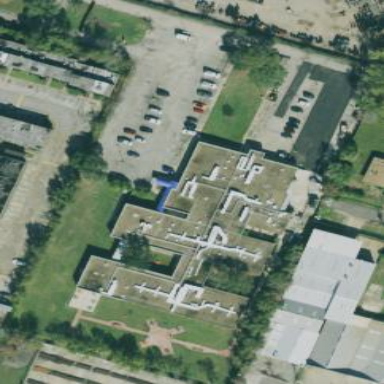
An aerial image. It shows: Hospital providing healthcare services.